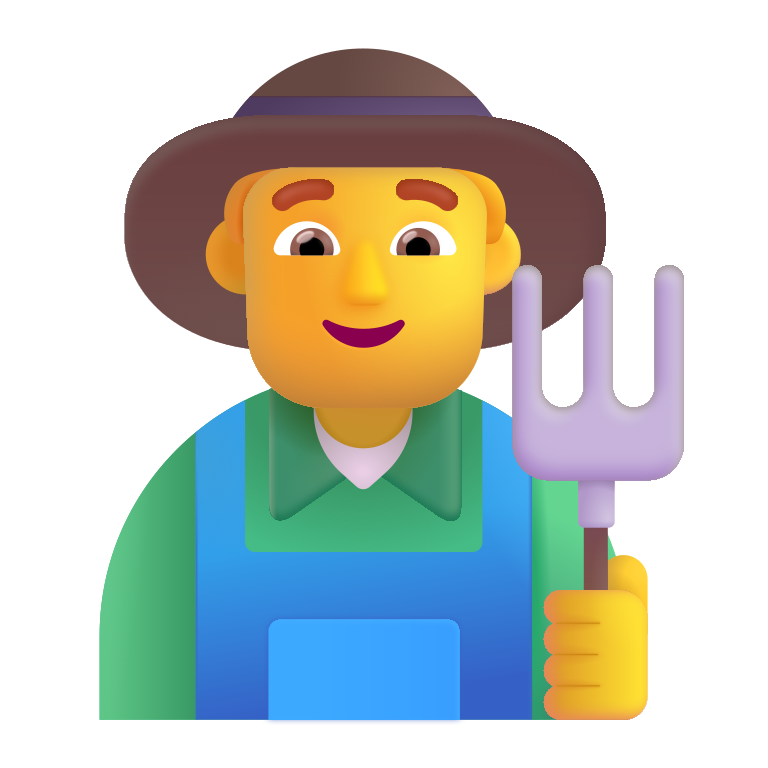
man farmer color default